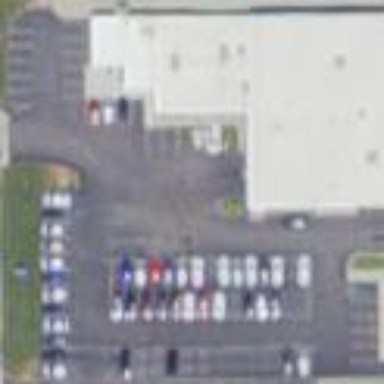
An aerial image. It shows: Parking area.